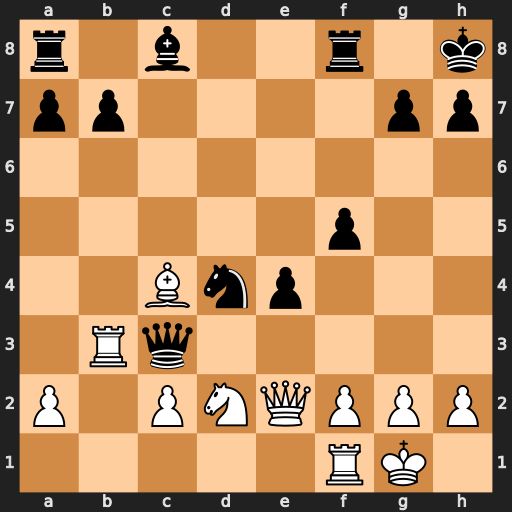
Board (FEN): r1b2r1k/pp4pp/8/5p2/2Bnp3/1Rq5/P1PNQPPP/5RK1
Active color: w
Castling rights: -
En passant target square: -
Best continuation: Rxc3 Nxe2+ Bxe2